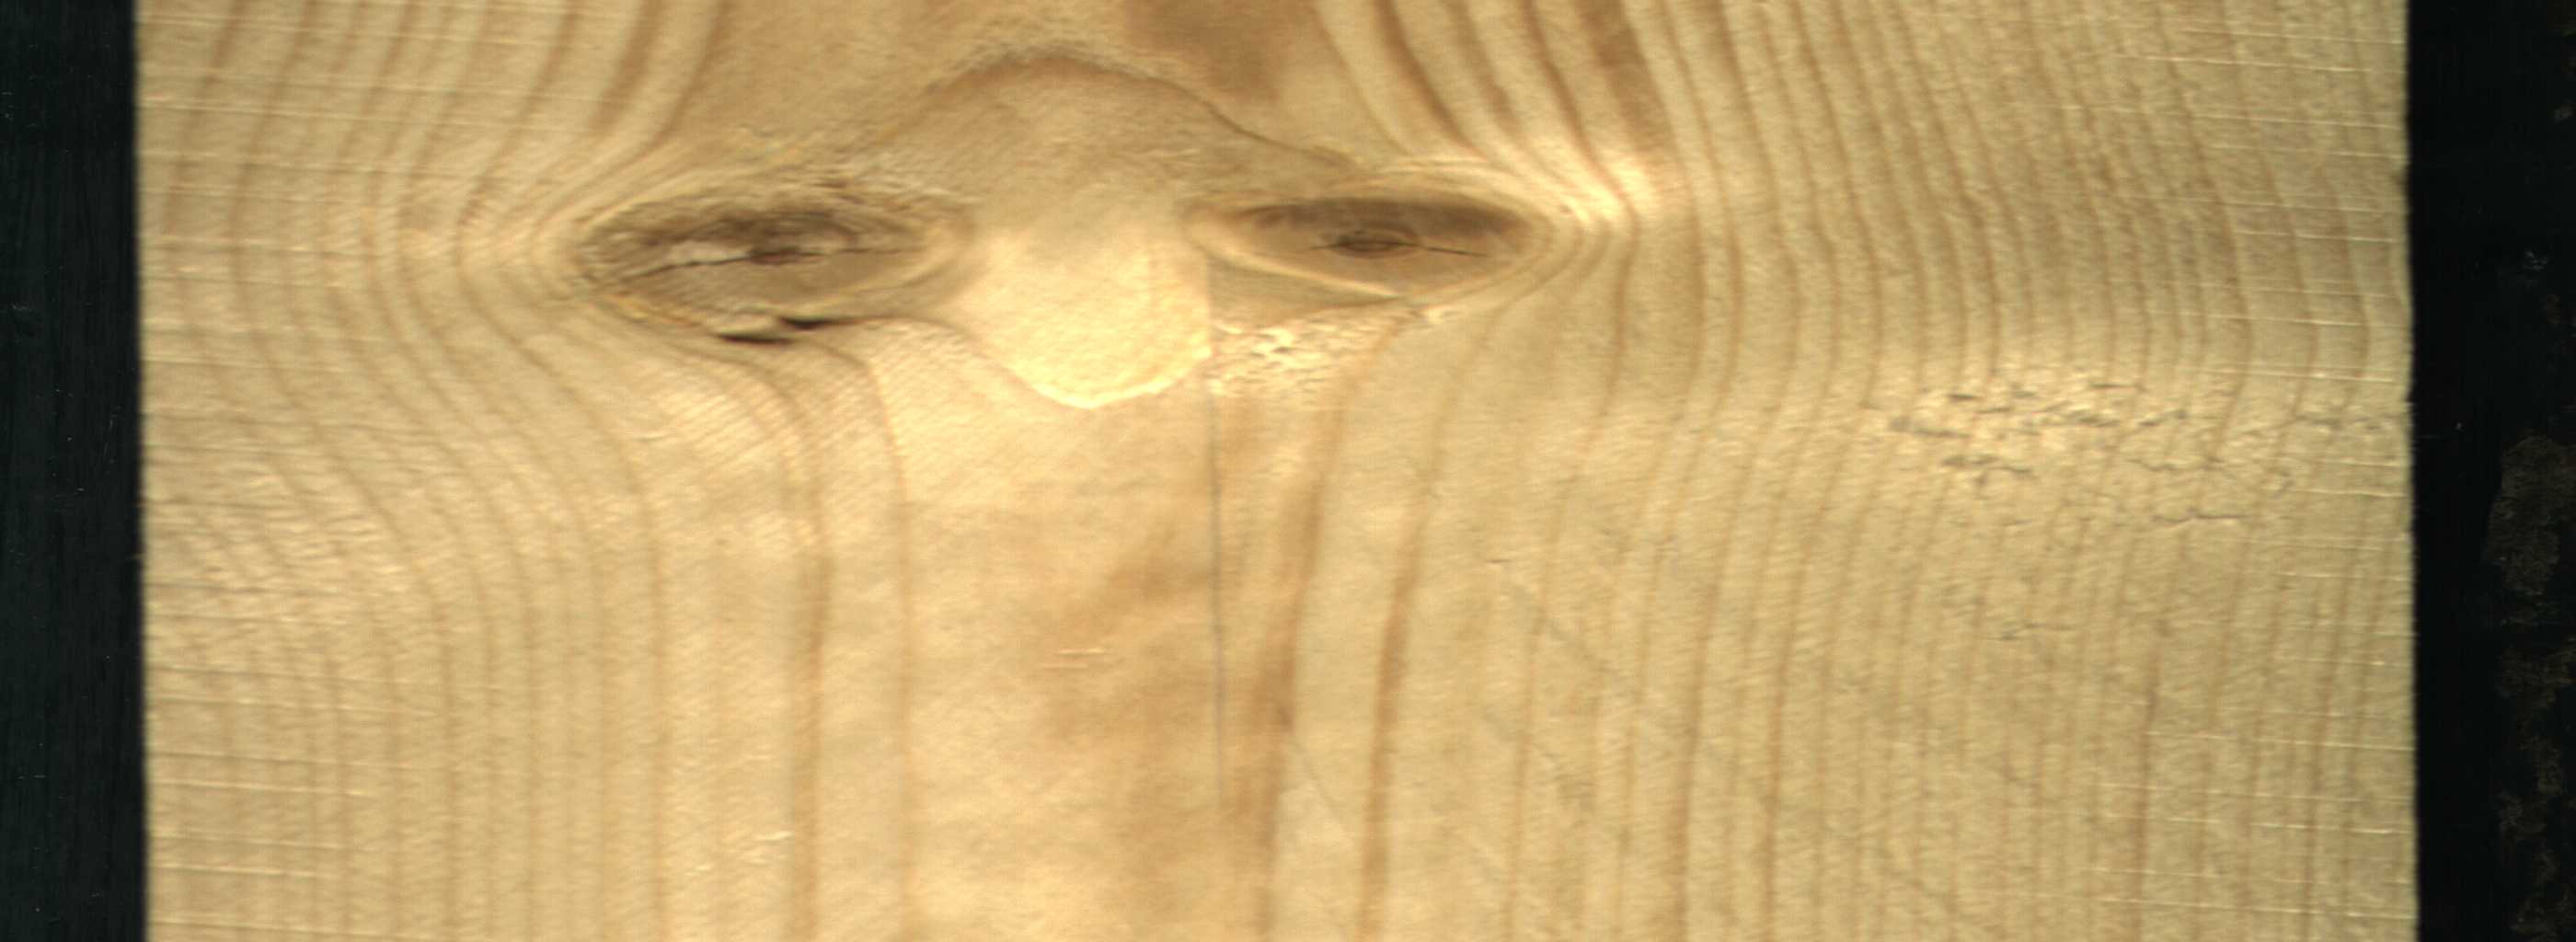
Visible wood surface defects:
knot_with_crack
knot_with_crack
Dead_Knot